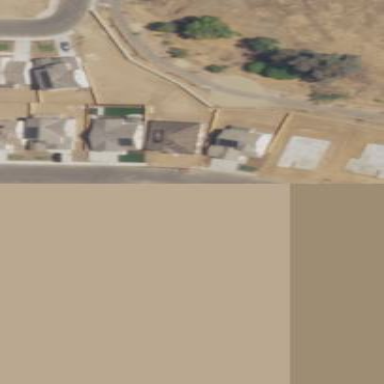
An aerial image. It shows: Residential area consisting of single-family residential properties.